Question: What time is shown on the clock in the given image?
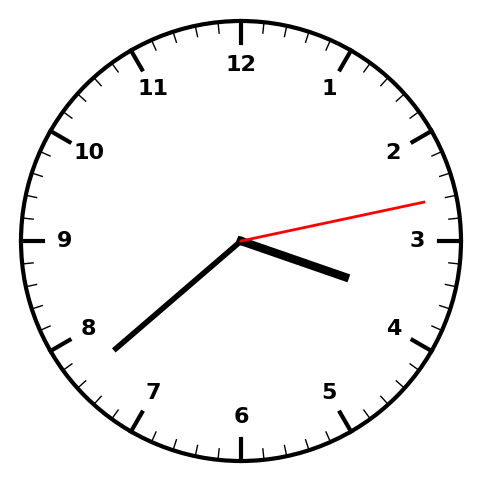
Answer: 03:38:13